Question: I am fetching friends of the logged in users on my website from facebook in the JsonObject in [name,uid] pair .
I have attached the debug image of the object.

I am referring to this <URL> for reference
JSONObject me = api.Get("/me");
JSONObject meFriends = api.Get("/me/friends");
I want to store this name value pair in sql database?
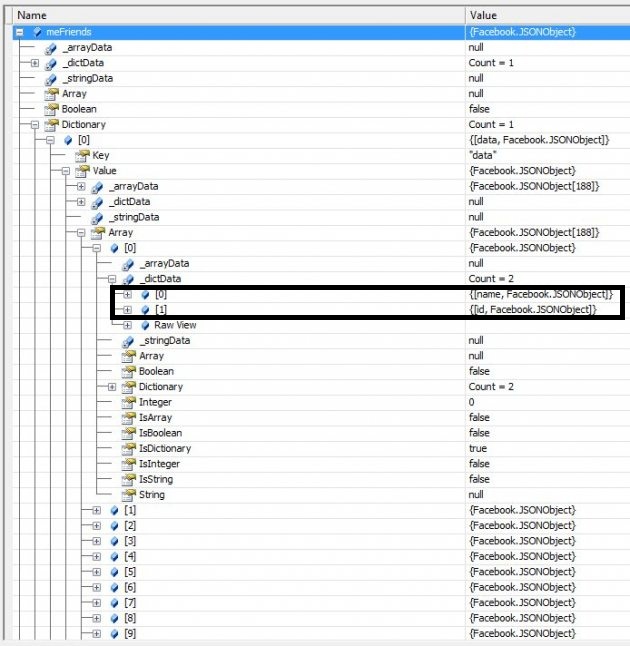
Answer: 1. Change JSONObject meFriends = api.Get("/me/friends"); to JSONObject meFriends = api.Get("/me/friends?fields=id,name");
2. foreach thru the resulting data in meFriends and inside of it you will do steps 3-5
3. create a parameters array
4. assign the id and name from data
5. call insert sproc passing it the parameters array
Of course, I'd recommend you look into batch operations relating to your particular data adapter rather than killing your data store with umpteem-zillion calls, but I wanted the pseudo-code to be clear.
Depending upon the data store and the data adapter you use, they may already have ways to store arrays of objects without having to do what I showed above.